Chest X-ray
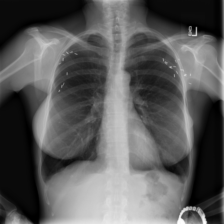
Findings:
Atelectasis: negative
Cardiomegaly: negative
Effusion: negative
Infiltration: negative
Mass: negative
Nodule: negative
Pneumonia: negative
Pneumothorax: negative
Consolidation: negative
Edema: negative
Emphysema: negative
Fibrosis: negative
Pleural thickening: negative
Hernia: negative